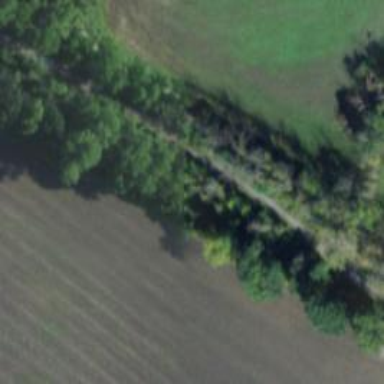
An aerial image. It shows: Abandoned railway crossing footway.